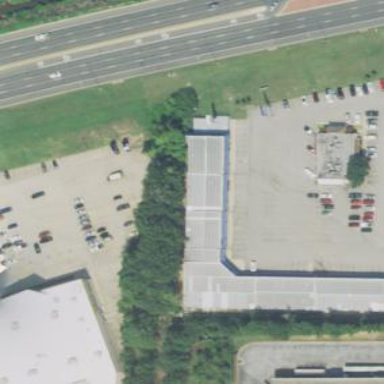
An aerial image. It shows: Retail building.